Question: Let say I have some circles:
'''
<circle class="first">&nbsp;</circle>
<circle class="second">&nbsp;</circle>
'''
with the following css:
'''
circle {
border-radius: 50%;
width: 100px;
height: 100px;
background: #000;
}
'''
How can I achieve the following effect when they overlap?

preferably in css, or with the canvas element.
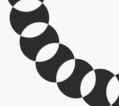
Answer: One possible way is to use the <URL>.
Here is an example that works with Chrome and Firefox (thanks to @vals)
'''
body
{
background-color: white;
}
.circle
{
border-radius: 100px;
background-color: white;
width: 100px;
height: 100px;
float: left;
mix-blend-mode: exclusion;
}
.circle:not(:first-child)
{
margin-left: -20px;
}
'''
'''
<div class="circle"></div>
<div class="circle"></div>
<div class="circle"></div>
<div class="circle"></div>
<div class="circle"></div>
<div class="circle"></div>
'''
Like @vals pointed out you need to set a 'background-color' for the body (or parent element) in order for this to work in Firefox.
Here are two nice references on this topic:
1. https://css-tricks.com/basics-css-blend-modes/
Taken from this source: <URL>
1. https://developer.mozilla.org/en-US/docs/Web/CSS/mix-blend-mode